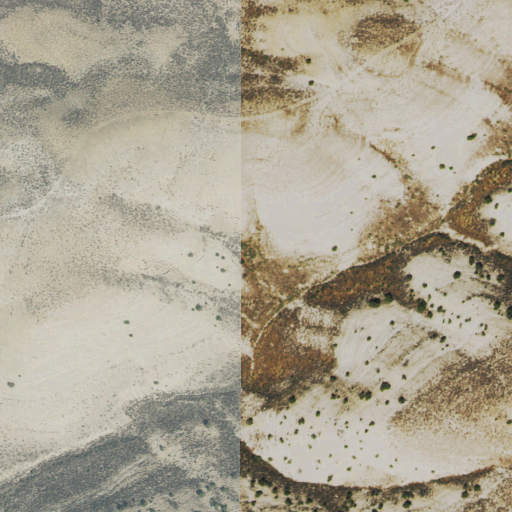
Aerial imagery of valley in Colorado named Gilsonite Draw containing shrub, barren land, and evergreen forest